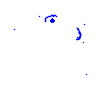
Particle: proton